Interaction volume radius: 10 \u00c5
Interaction volume height: 15 \u00c5
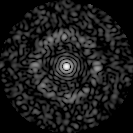
Disorder parameter: 0.8473